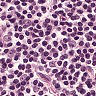
Metastatic tissue present: no